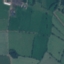
Label: Pasture